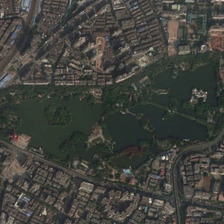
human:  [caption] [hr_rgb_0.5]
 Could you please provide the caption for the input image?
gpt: many buildings are around a park with many green trees and a large pond .

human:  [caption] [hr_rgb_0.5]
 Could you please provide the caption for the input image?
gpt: many islands are in the lake surrounded by green trees .

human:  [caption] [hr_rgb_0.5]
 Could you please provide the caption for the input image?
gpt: many buildings are around a park with many green trees and a large pond .

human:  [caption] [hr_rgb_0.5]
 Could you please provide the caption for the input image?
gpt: the resident areas besides the dark green trees .

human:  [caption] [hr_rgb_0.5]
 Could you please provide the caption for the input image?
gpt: many islands are in the lake surrounded by green trees .